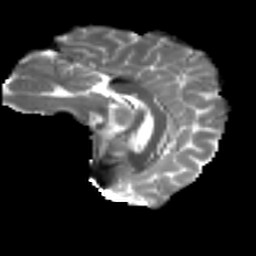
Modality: T2w
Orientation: sagittal
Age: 30
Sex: male
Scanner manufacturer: ge
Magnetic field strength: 3 T
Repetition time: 7.8 s
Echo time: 0.0607 s